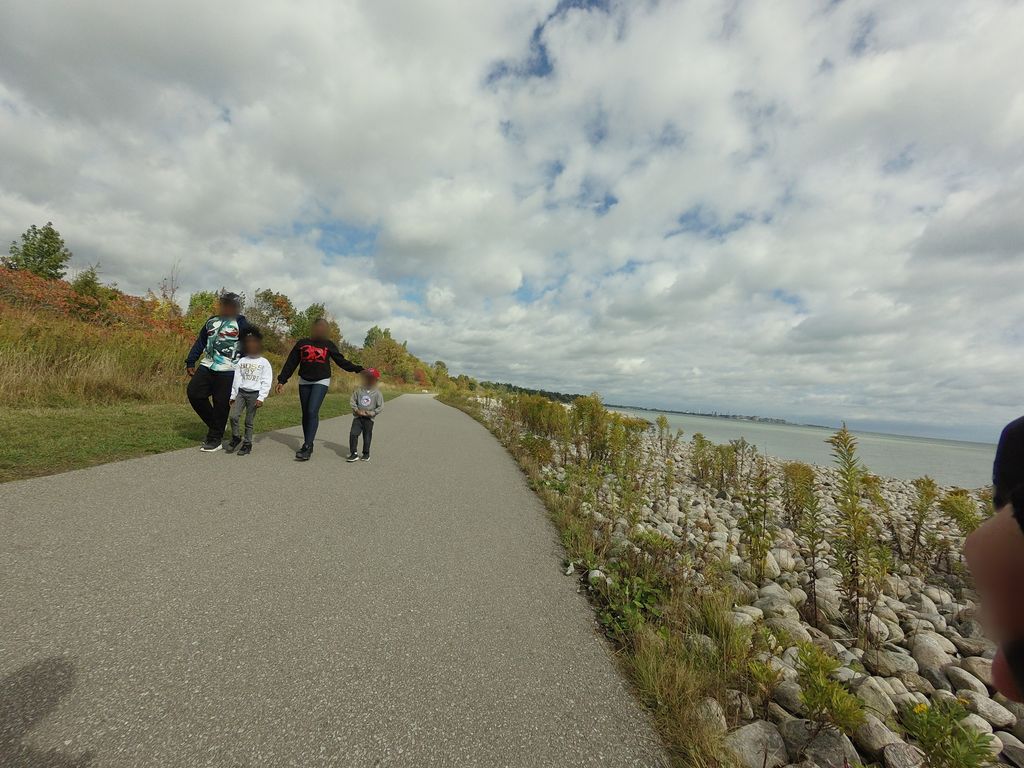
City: toronto